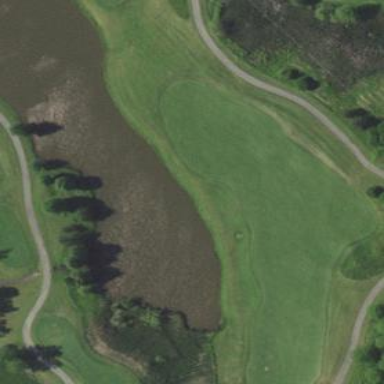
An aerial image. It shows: Golf fairway surrounded by grass.